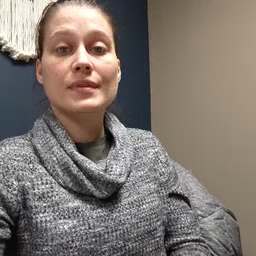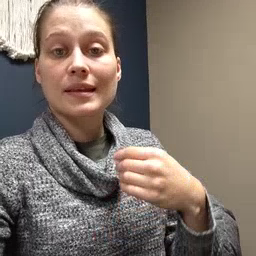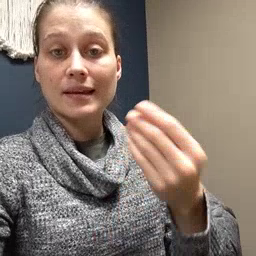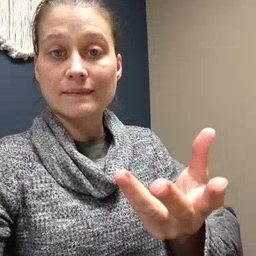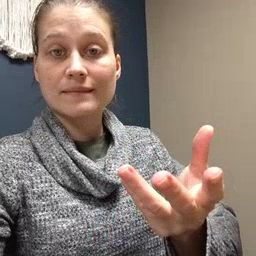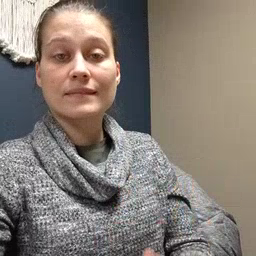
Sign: give